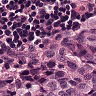
Metastatic tissue present: yes